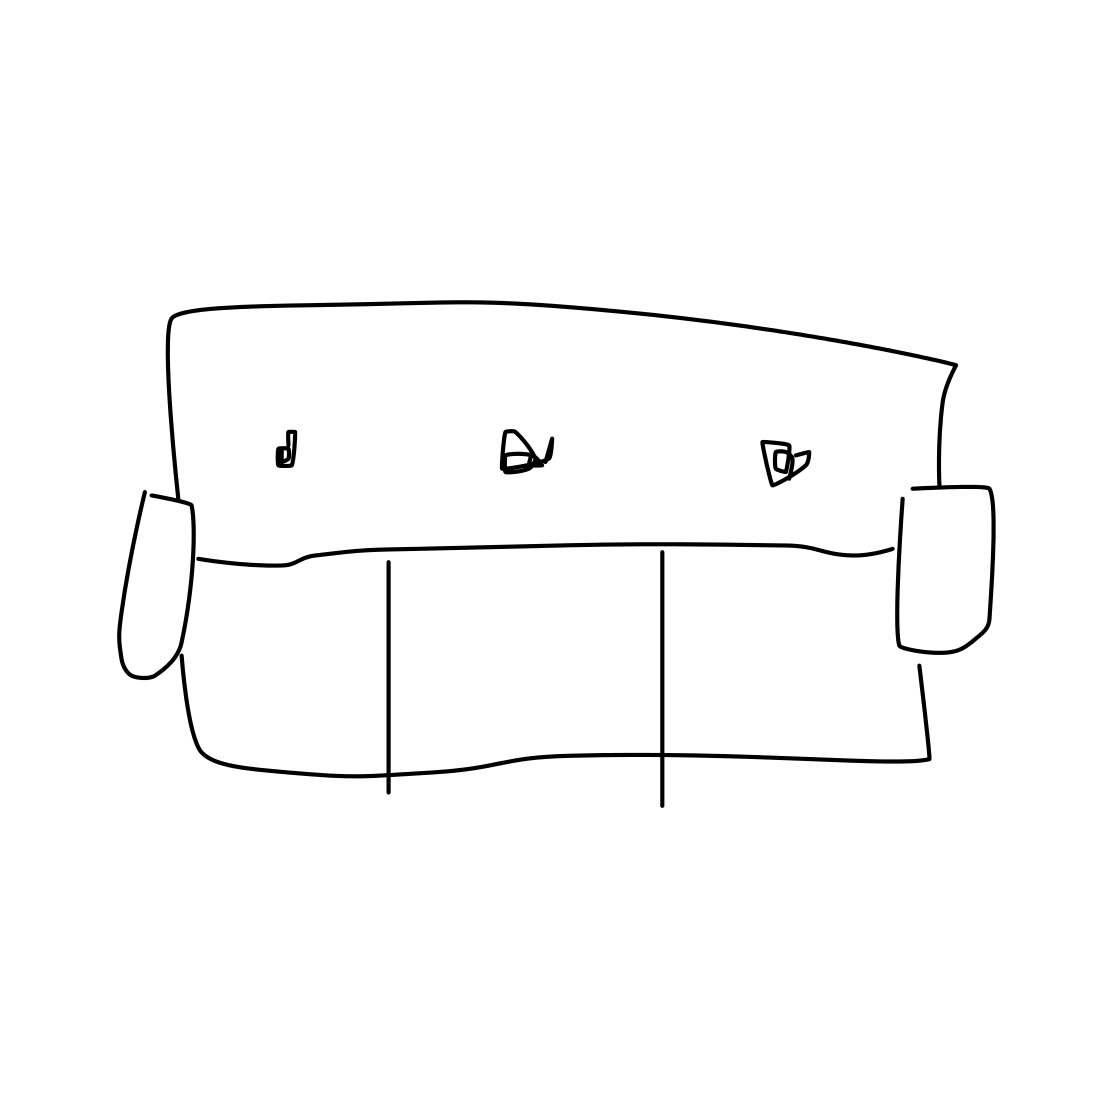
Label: couch